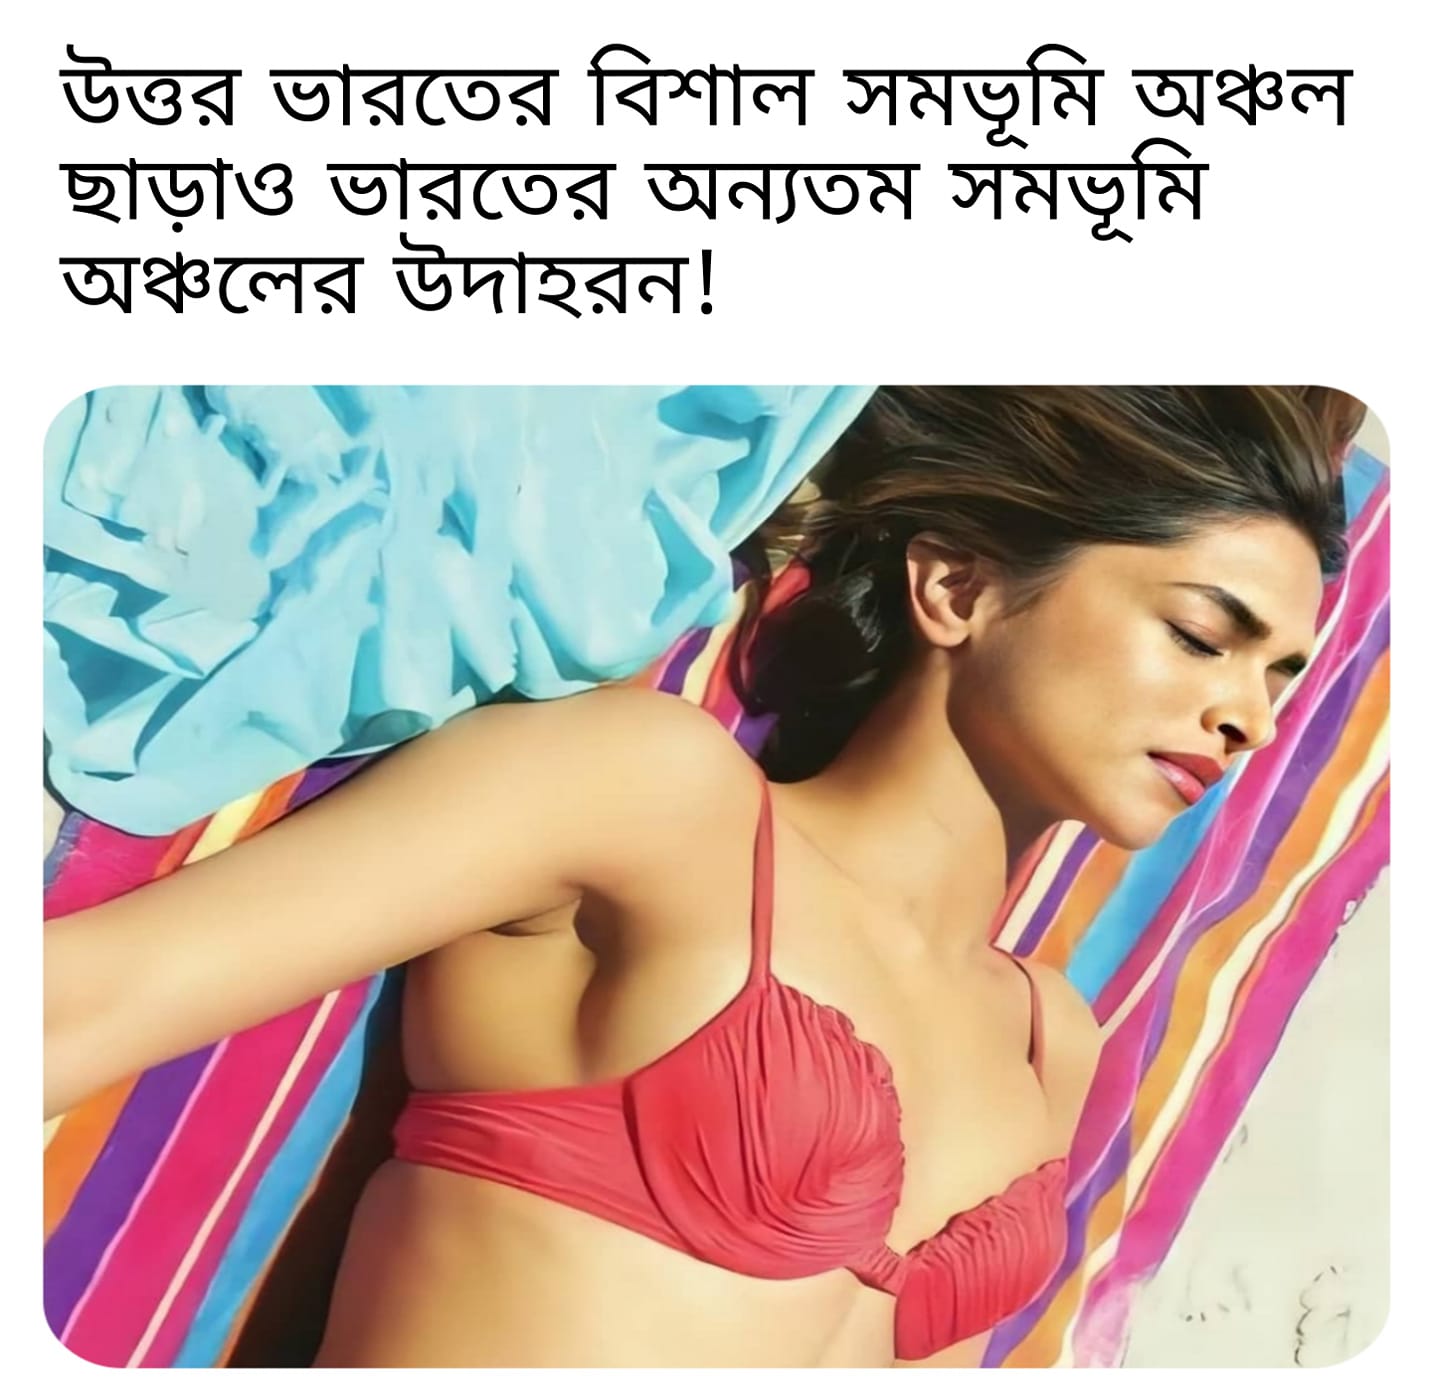
Caption: উত্তর ভারতের বিশাল সমভুমি অঞ্চল ছাড়াও ভারতের অন্যতম সমভুমি অঞ্চলের উদাহরন !
Label: hate